Question: Finalizing an integration of paypal on some website;
I' like to pre-fill all fields besides the ones about the credit card.
With <URL>
it is almost completely filled.

The only fields that remains are the and the of the user; and as I require it on the shop's form before redirecting to paypal; I'd like it not to be asked again on the paypal form
Where does those two infos (email and phone) should be send to ? in which part of the structure ?
Thanks for any experiences about it
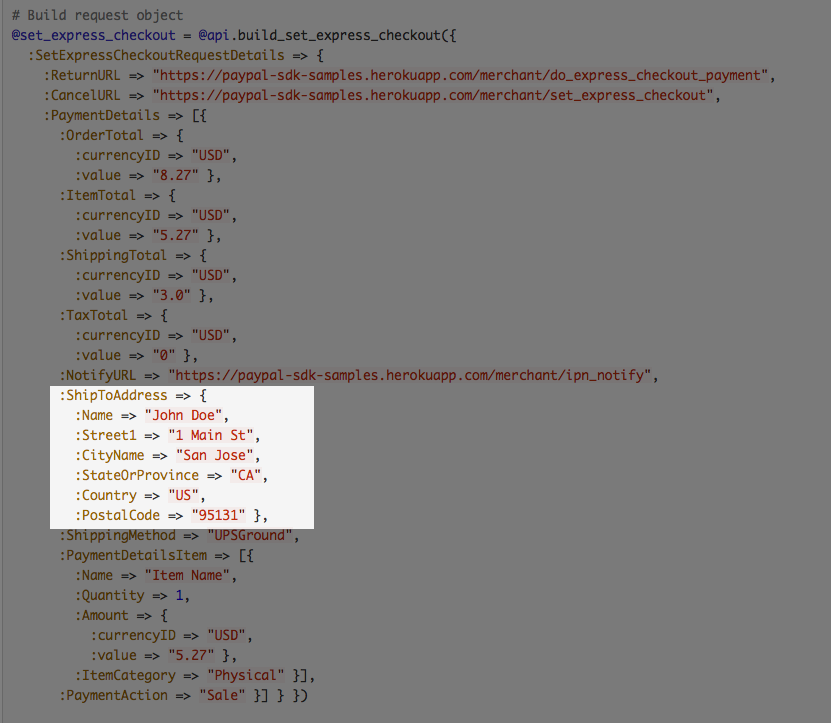
Answer: Check 'Automatically Filling Out Shipping and Contact Information' section at <URL>